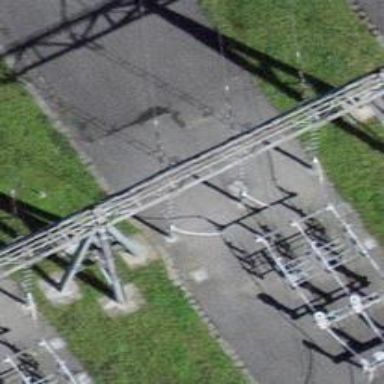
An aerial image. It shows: Power line with three cables.